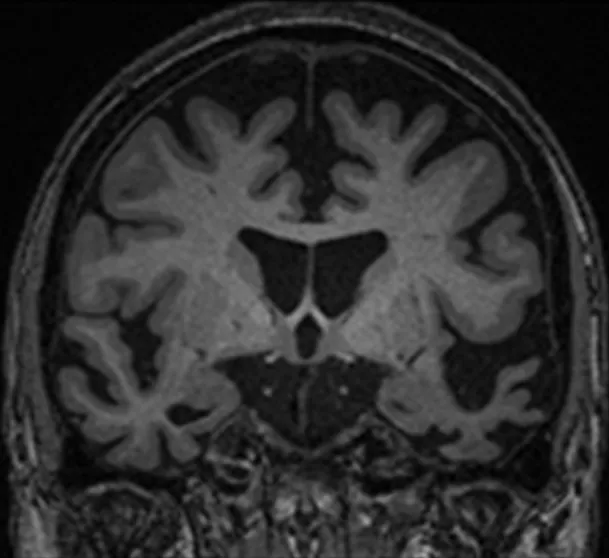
Magnetic resonance imaging for the patient from fall 2013, showing predominantly left-hemispheric cortical atrophy, most prominent in the anterior temporal lobe. Shown as per radiological convention (left side on right).
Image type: radiology (mri)